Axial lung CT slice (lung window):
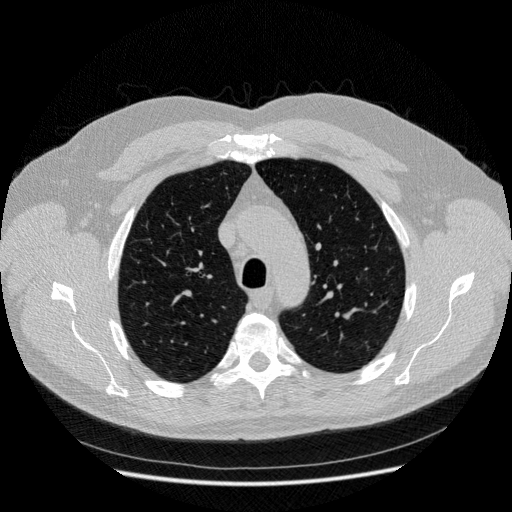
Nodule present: no